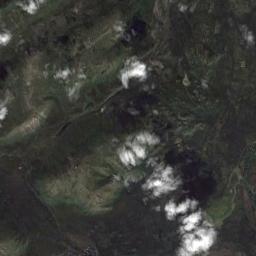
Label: cloud